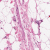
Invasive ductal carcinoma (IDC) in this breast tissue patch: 0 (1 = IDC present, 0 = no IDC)